Interaction volume radius: 10 \u00c5
Interaction volume height: 10 \u00c5
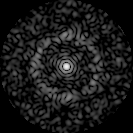
Disorder parameter: 0.8493